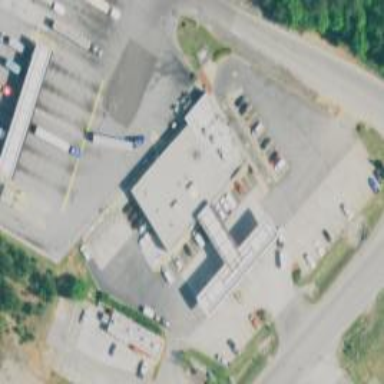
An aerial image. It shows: Convenience shop.